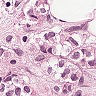
Metastatic tissue present: yes